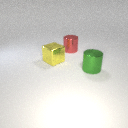
large yellow metal cube in front of large red metal cylinder